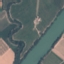
Land use / land cover: River